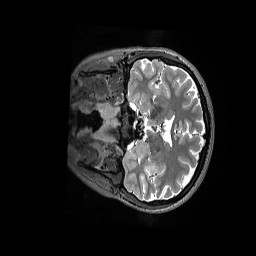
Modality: T2w
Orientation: coronal
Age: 25
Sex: female
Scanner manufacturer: siemens
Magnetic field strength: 3 T
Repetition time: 3.2 s
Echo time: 0.562 s